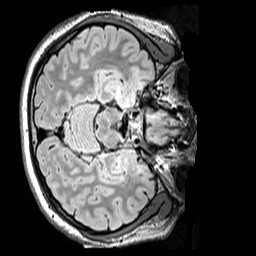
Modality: FLAIR
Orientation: axial
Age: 12
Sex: female
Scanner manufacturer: siemens
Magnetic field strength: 3 T
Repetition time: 5 s
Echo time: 0.388 s